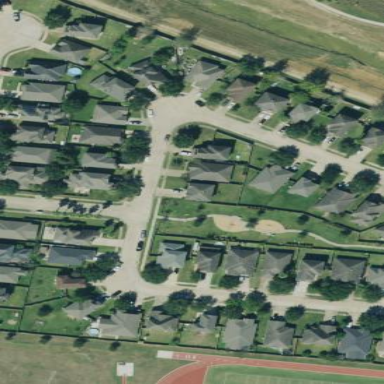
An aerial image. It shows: Residential area within neighborhood.